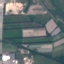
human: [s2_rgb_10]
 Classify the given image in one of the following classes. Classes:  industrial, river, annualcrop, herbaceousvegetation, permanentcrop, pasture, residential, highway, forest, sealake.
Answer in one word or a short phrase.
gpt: PermanentCrop